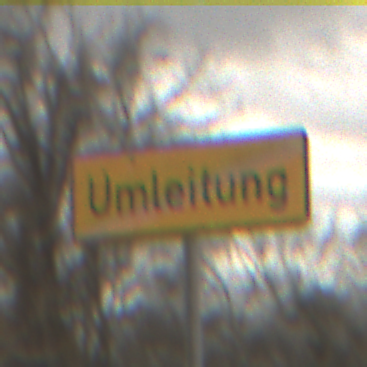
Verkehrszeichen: EndeDerUmleitungsankuendigung
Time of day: Midday
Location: Outdoor (Nature)
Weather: Overcast
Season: NotSpecified
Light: Natural